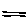
Label: line